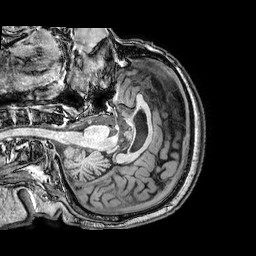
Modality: T1w
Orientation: axial
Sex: male
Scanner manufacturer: philips
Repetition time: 0.008216 s
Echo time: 0.0038 s